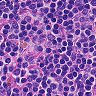
Metastatic tissue present: no